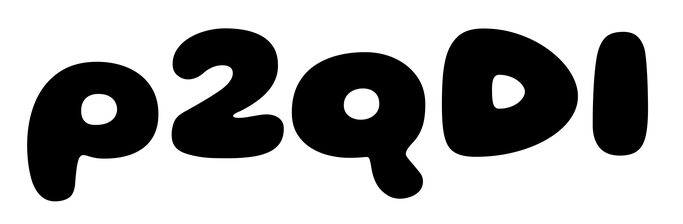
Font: Gluten_ExtraBold